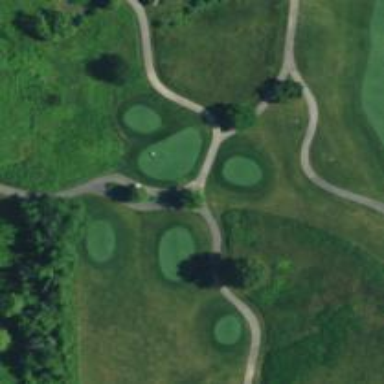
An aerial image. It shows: Service road used as golf cart path.